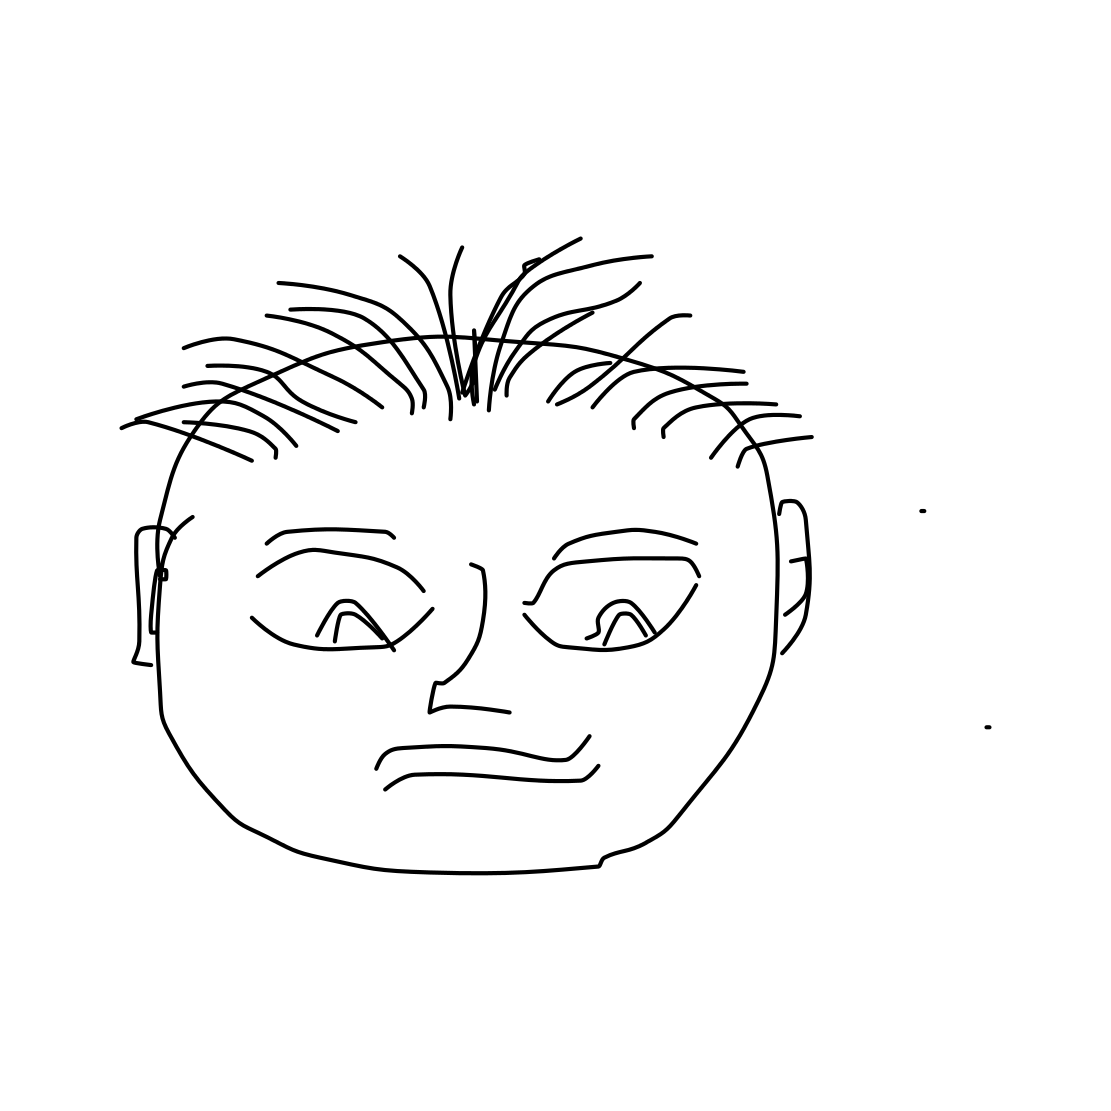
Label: face